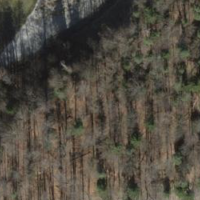
EUNIS habitat code: 44
Species observed at this site:
Cabomba caroliniana